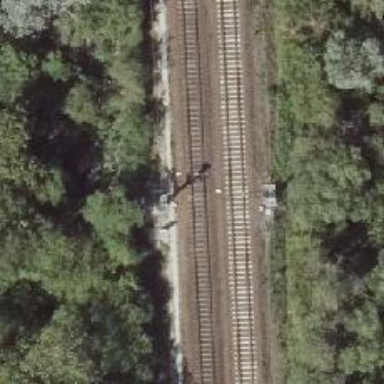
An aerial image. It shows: Railway signal.